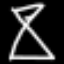
Label: hourglass